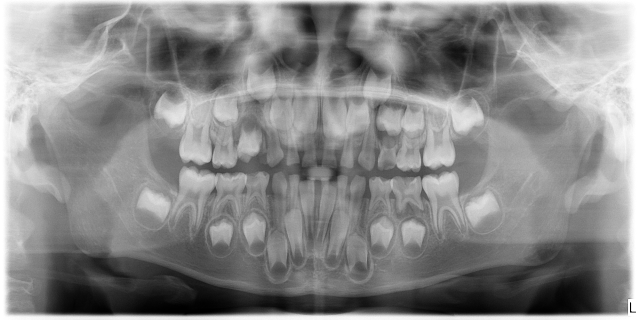
child